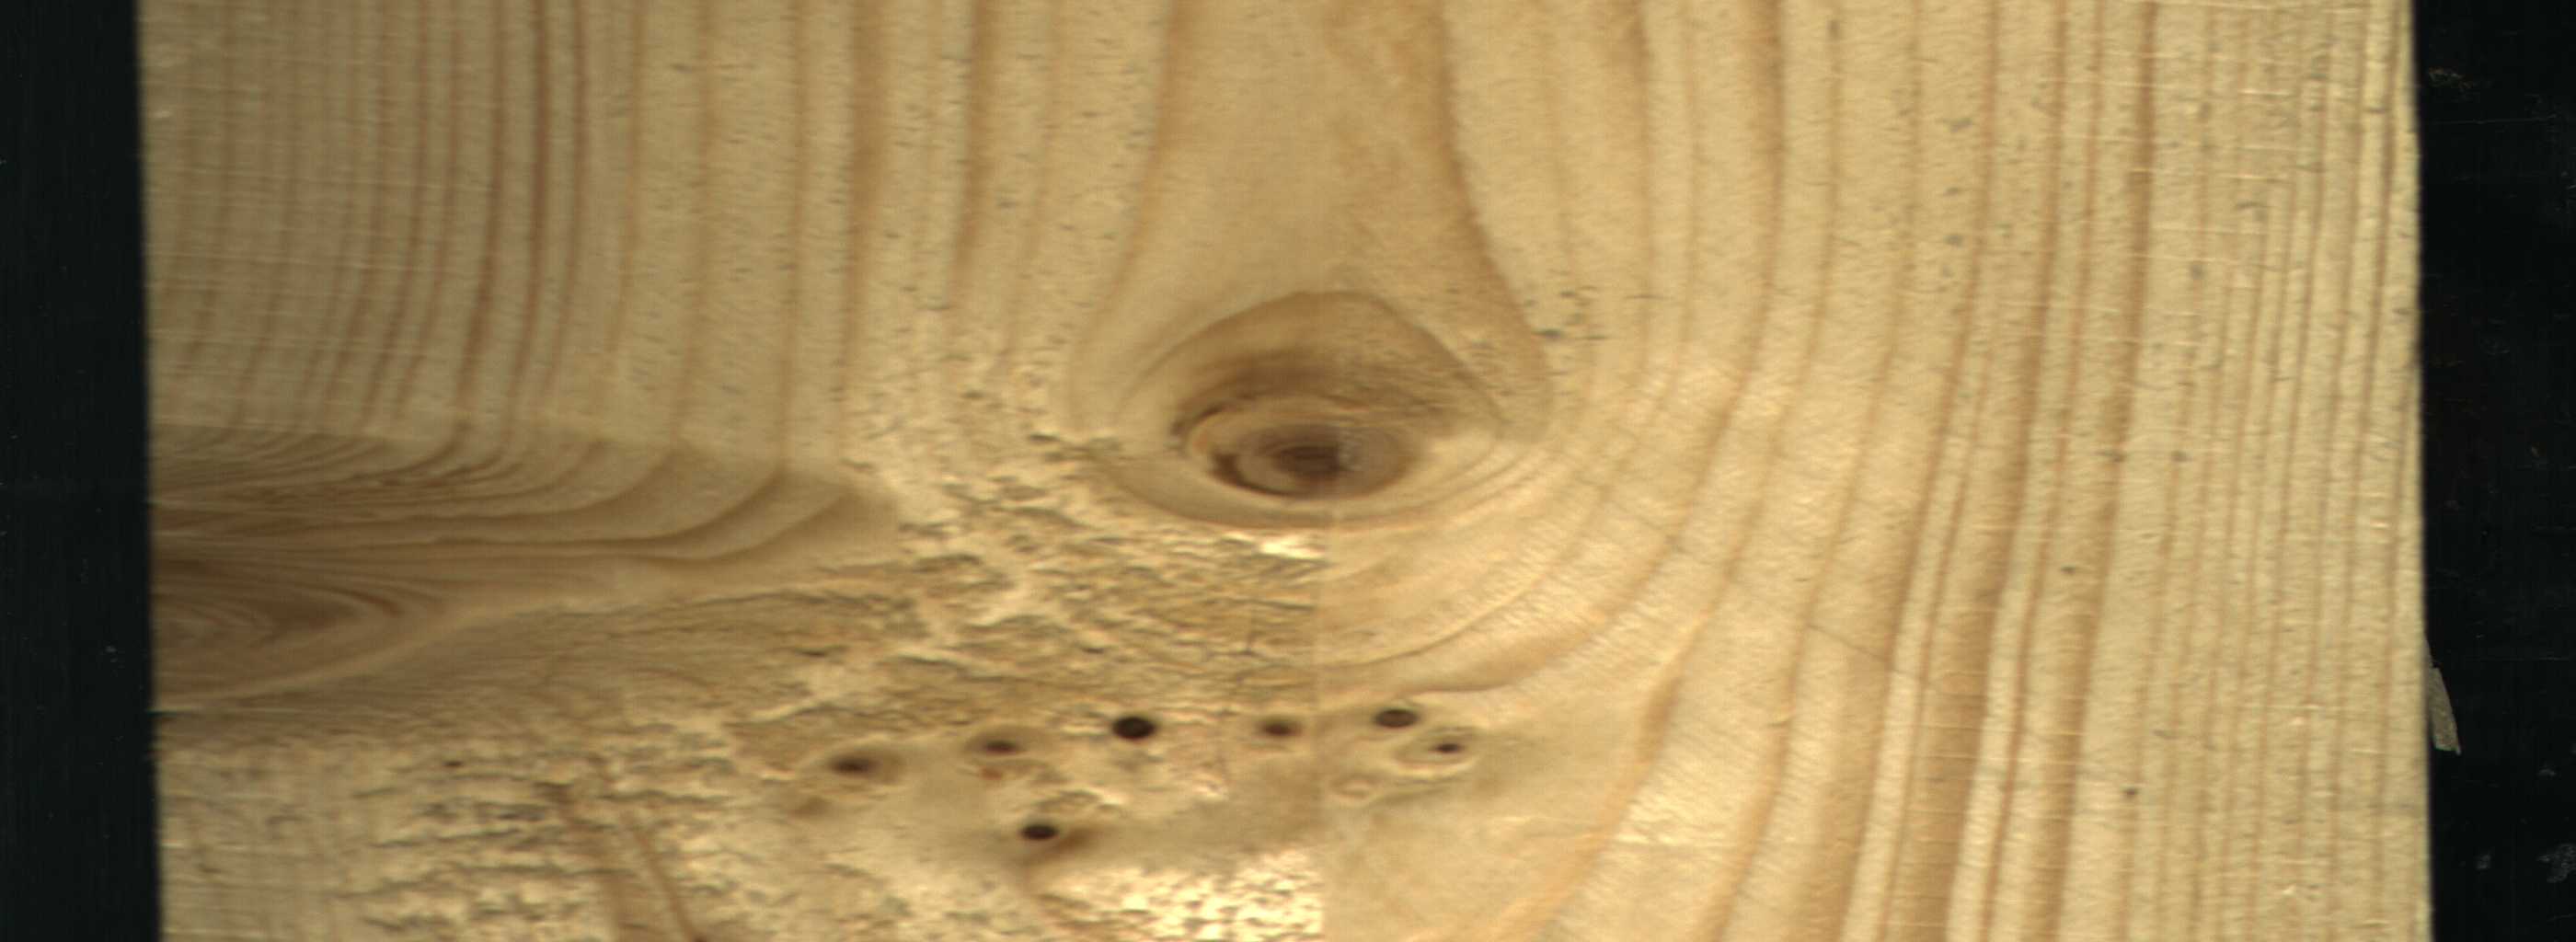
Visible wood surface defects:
Dead_Knot
Dead_Knot
Dead_Knot
Dead_Knot
Live_Knot
Live_Knot
Live_Knot
Live_Knot
Live_Knot
Live_Knot
Live_Knot